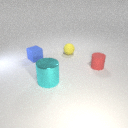
large cyan metal cylinder to the left of small red rubber cylinder